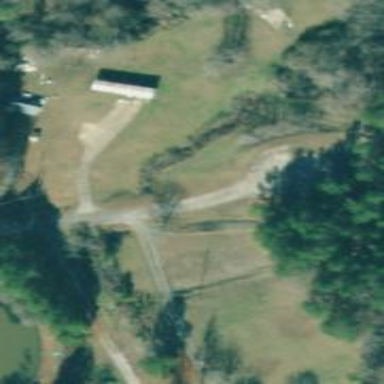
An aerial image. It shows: Culvert tunnel.